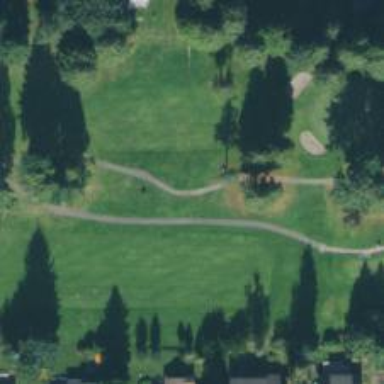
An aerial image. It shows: Footpath that serves as golf cartpath.